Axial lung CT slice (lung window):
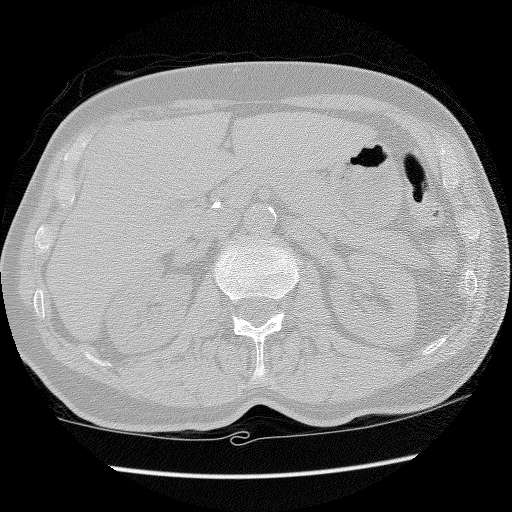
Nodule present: no